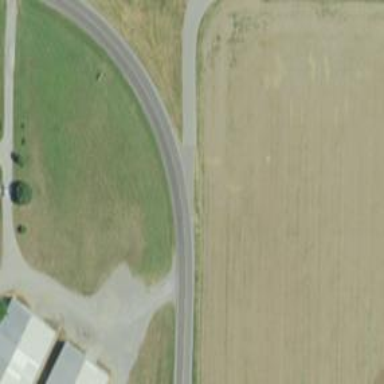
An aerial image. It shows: Unclassified road.